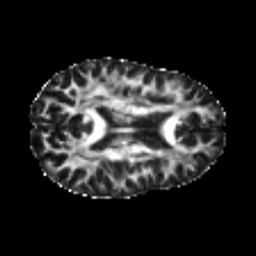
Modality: FA
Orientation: axial
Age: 24
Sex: female
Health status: healthy
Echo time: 0.074 s